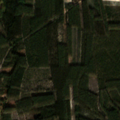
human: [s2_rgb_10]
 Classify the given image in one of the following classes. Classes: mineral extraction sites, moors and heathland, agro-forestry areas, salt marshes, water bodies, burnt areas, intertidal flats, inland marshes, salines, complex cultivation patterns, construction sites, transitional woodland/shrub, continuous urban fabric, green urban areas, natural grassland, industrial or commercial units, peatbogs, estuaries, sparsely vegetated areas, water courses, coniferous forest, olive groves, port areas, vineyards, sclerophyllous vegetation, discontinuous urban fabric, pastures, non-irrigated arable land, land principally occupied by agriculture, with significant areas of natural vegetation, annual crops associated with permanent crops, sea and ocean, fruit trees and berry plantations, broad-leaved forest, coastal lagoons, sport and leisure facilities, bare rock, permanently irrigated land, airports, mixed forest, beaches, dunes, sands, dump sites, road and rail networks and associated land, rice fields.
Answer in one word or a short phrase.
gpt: coniferous forest, transitional woodland/shrub